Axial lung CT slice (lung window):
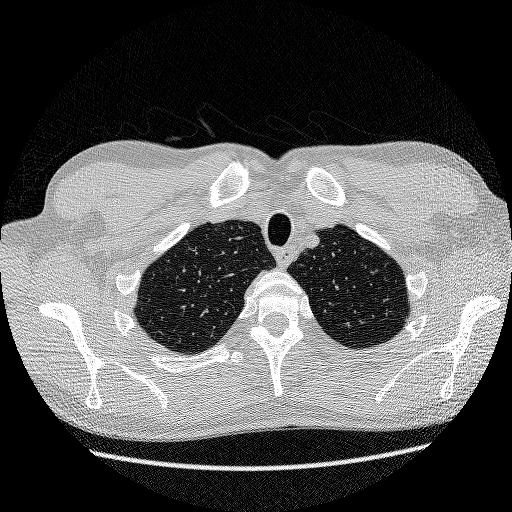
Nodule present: no